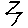
Label: zigzag